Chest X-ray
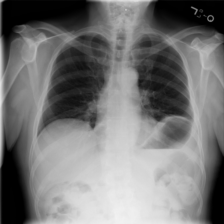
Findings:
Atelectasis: negative
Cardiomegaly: negative
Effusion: negative
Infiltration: negative
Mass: negative
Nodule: negative
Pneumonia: negative
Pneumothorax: negative
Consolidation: negative
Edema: negative
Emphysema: negative
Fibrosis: negative
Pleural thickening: negative
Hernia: negative